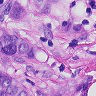
Metastatic tissue present: yes